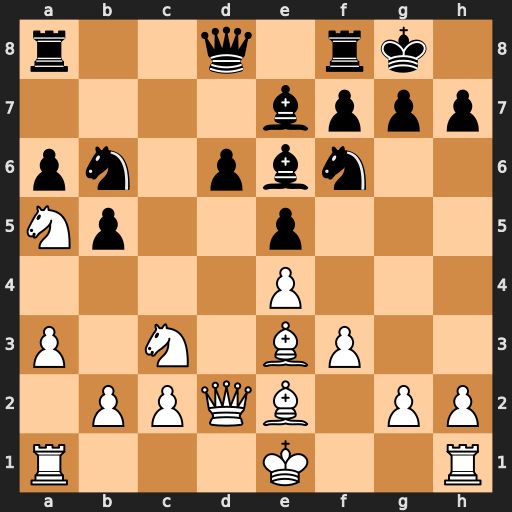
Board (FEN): r2q1rk1/4bppp/pn1pbn2/Np2p3/4P3/P1N1BP2/1PPQB1PP/R3K2R
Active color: w
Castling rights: KQ
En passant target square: -
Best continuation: Nc6 Qe8 Nxe7+